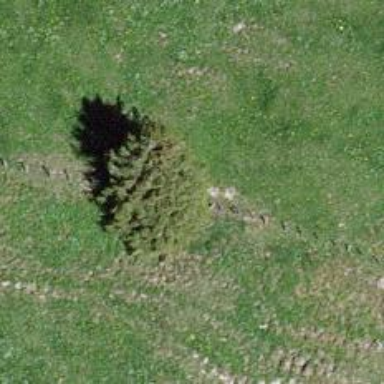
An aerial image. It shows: Needle-leaved tree in nature.